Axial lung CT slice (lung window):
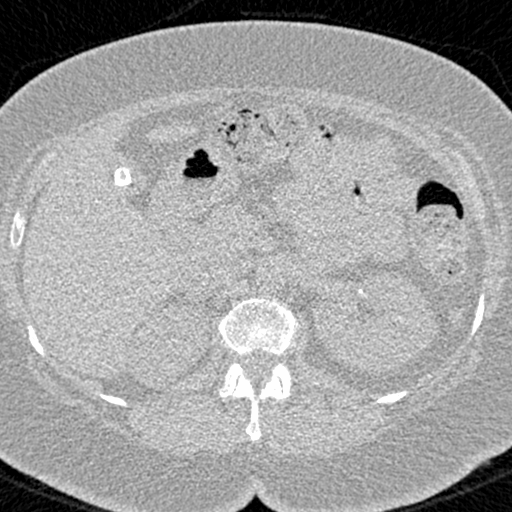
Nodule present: no